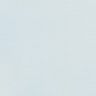
Metastatic tissue present: no